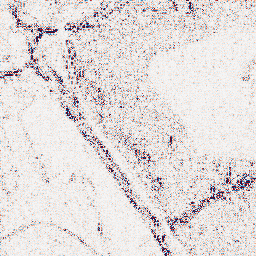
Category: wavelet
Decomposition family: wavelet_reverse_biorthogonal
Decomposition parameters: wavelet: rbio3.5
level: 1
Upsampling method: sinc_blackman
Upsampling parameters: scale: 2
kernel_size: 8
Upsampling scale: 2